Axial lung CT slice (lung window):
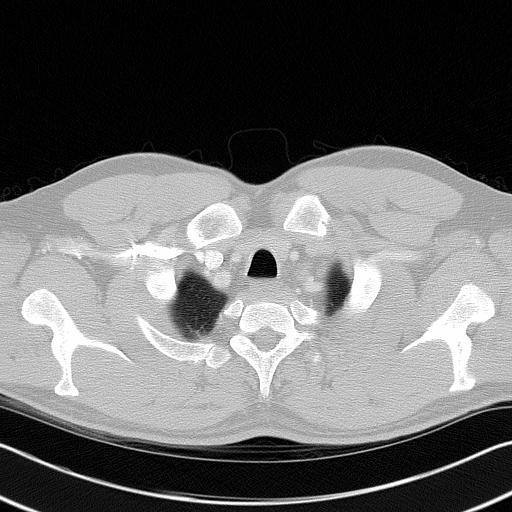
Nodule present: no